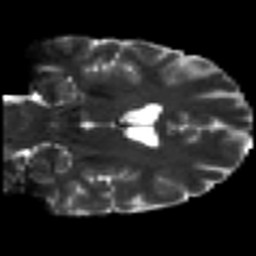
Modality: T2w
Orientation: coronal
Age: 29
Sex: male
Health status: healthy
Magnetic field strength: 3 T
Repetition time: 9 s
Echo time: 0.093 s